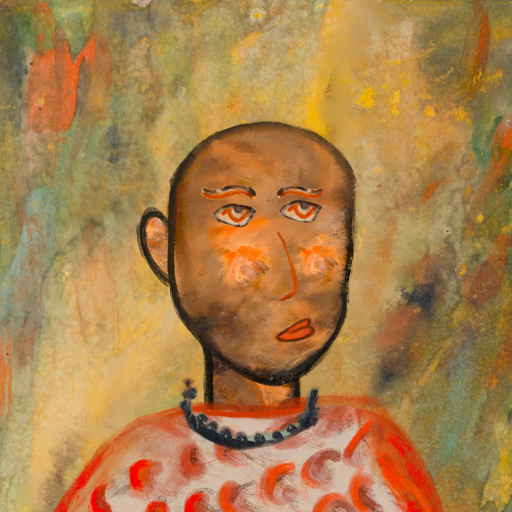
Background: Comrade, Head And Neck Side: Gypsy_Queen, Face Side: Experience, Bust: Rupkatha, Hair Side: Blank, Head Accessory: Blank, Second Necklace: Blank, Necklace: Childish, Baby: Blank